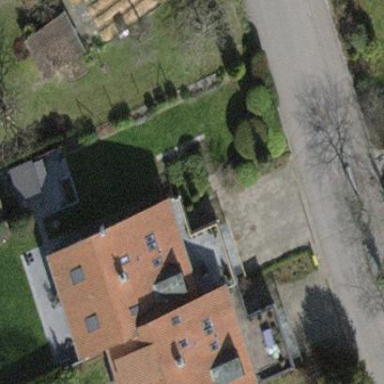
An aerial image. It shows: Detached building with gabled roof.